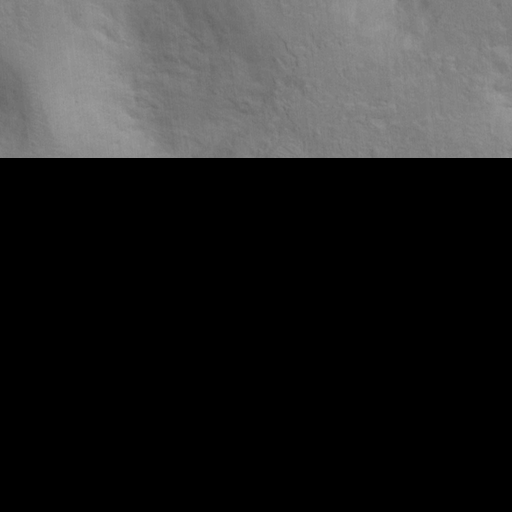
Objects detected: cone, cone, cone, cone